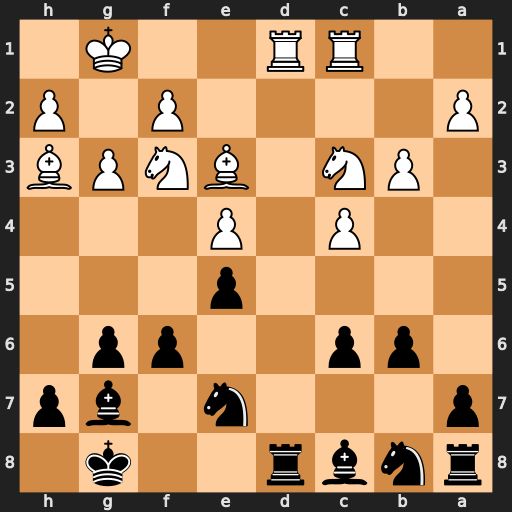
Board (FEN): rnbr2k1/p3n1bp/1pp2pp1/4p3/2P1P3/1PN1BNPB/P4P1P/2RR2K1
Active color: b
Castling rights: -
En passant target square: -
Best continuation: Rxd1+ Rxd1 Bxh3